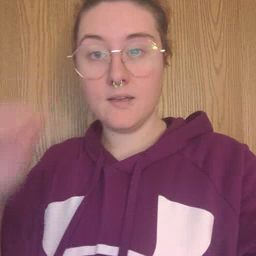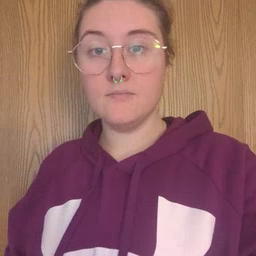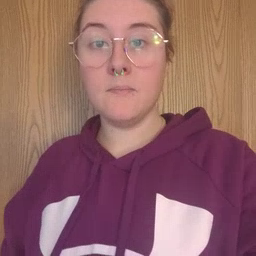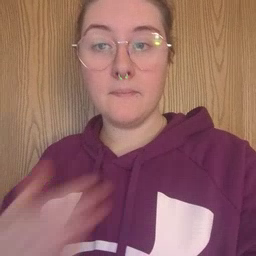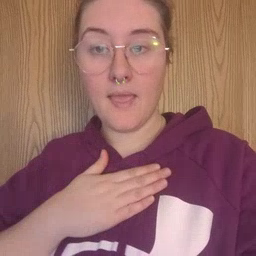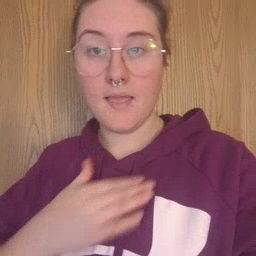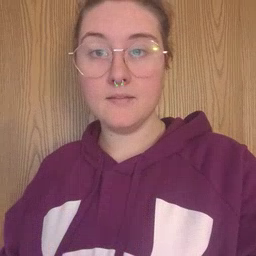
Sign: minemy